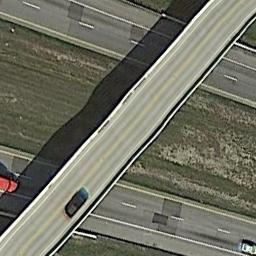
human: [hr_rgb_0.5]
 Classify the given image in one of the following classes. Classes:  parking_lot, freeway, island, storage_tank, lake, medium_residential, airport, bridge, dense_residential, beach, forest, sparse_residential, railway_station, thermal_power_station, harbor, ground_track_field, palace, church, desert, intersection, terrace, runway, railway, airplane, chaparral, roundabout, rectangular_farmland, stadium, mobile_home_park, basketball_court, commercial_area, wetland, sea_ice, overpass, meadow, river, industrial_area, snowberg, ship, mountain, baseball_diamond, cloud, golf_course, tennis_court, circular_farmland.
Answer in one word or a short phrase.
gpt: overpass